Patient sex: M
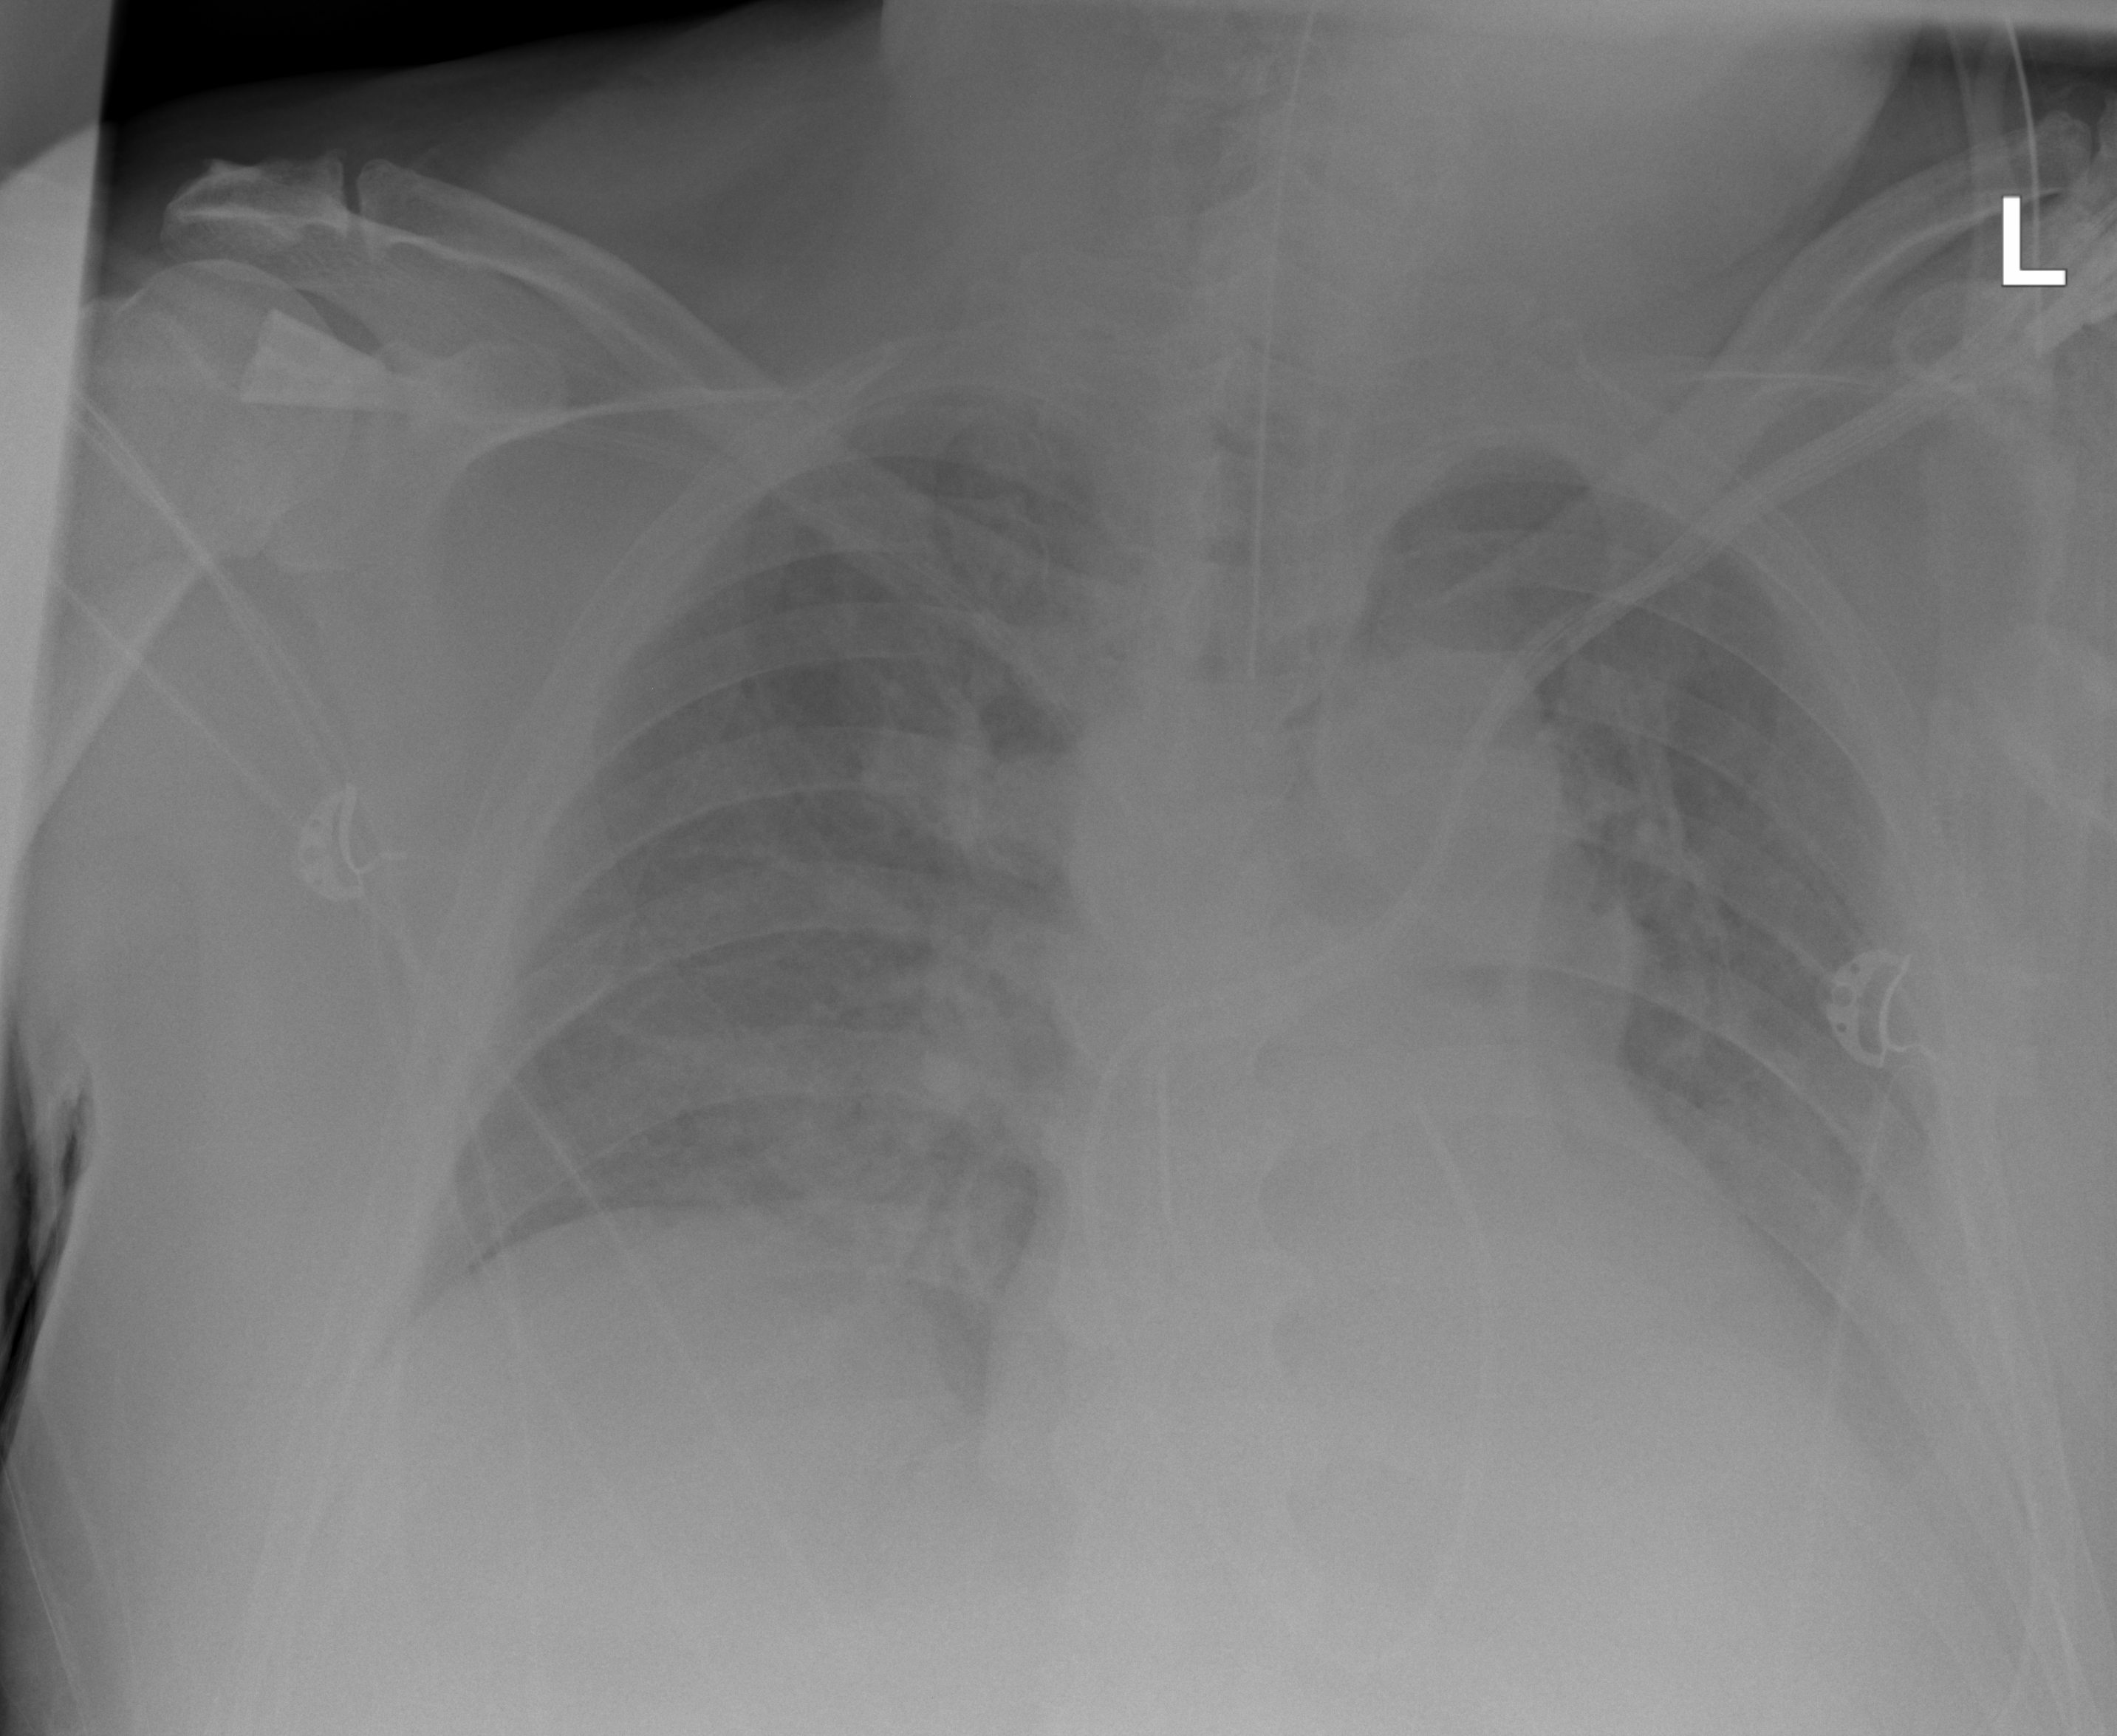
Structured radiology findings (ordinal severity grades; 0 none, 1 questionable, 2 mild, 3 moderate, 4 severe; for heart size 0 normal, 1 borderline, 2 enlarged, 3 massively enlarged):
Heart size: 0
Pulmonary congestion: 2
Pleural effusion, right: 1
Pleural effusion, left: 3
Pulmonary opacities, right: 2
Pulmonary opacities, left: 2
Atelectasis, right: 2
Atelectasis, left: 3